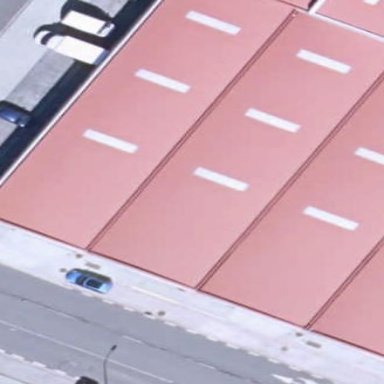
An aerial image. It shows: Industrial building.